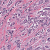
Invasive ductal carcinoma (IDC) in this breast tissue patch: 1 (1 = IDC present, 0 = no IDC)